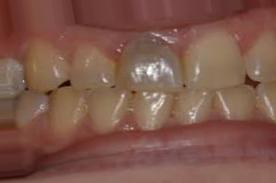
Condition: Tooth Discoloration